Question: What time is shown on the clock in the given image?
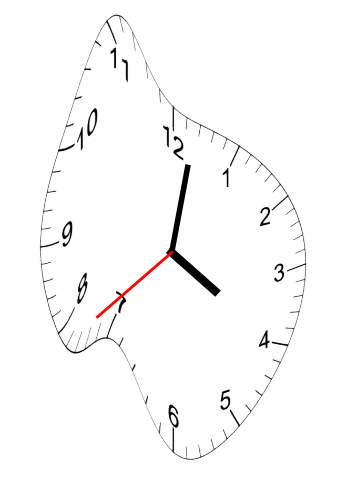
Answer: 04:01:38